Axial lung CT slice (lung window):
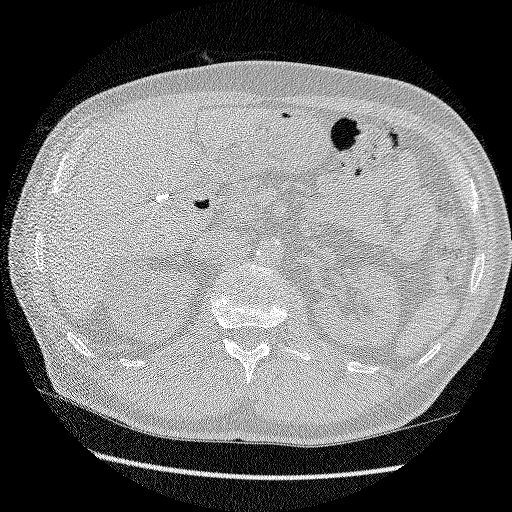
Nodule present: no